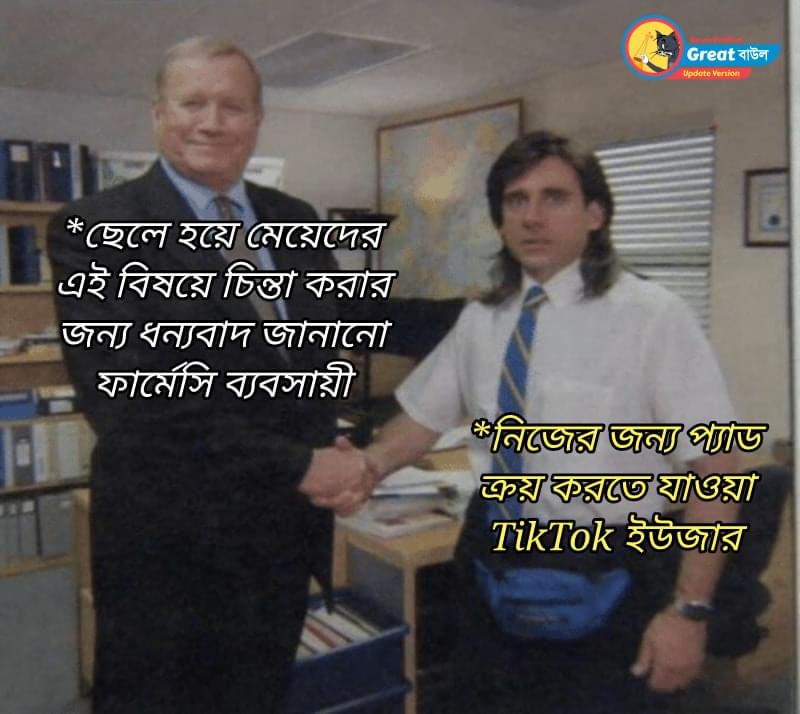
Caption: *ছেলে হয়ে মেয়েদের এই বিষয়ে চিন্তা করার জন্য ধন্যবাদ জানানো ফার্মেসি ব্যবসায়ী     *নিজের জন্য প্যাড ক্রয় করতে যাওয়া TikTok ইউজার
Label: non-hate